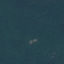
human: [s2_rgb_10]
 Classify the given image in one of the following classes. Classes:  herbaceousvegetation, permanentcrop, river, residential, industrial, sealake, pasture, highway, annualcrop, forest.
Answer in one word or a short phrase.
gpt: Forest